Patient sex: F
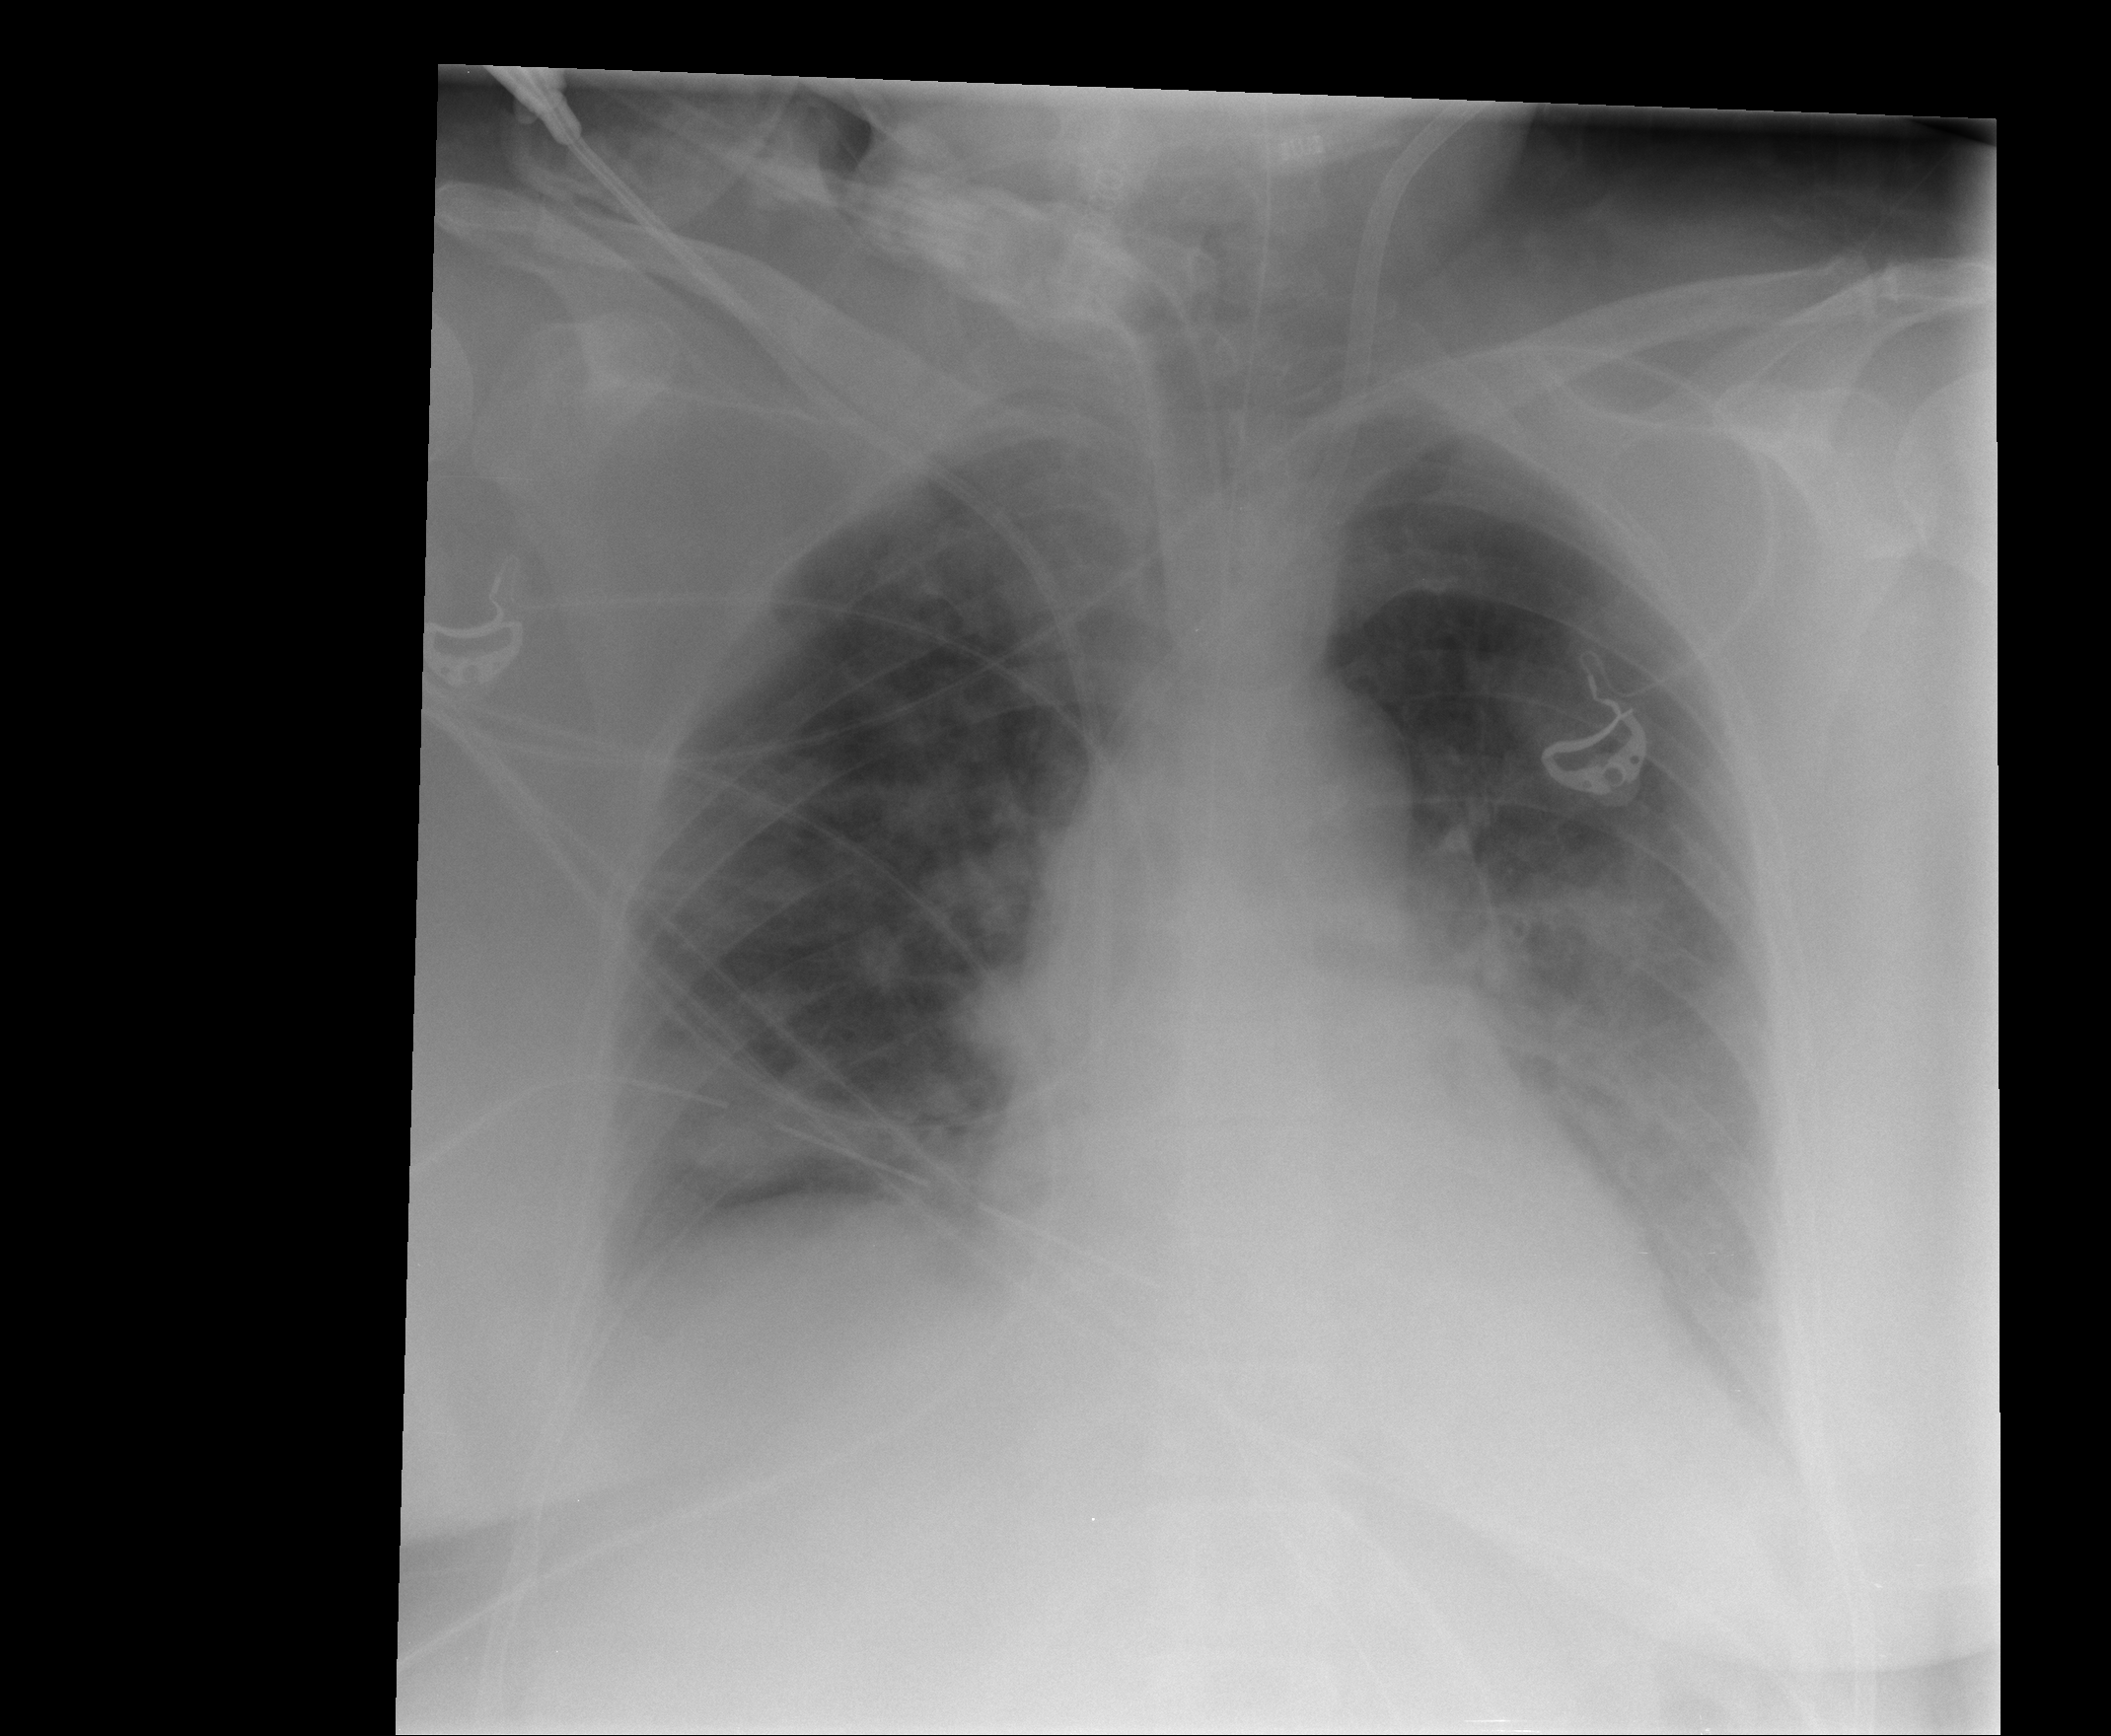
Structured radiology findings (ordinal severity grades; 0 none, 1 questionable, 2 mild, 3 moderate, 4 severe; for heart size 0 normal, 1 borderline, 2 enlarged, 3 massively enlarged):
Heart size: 0
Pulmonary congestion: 0
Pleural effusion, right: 1
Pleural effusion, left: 1
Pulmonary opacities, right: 3
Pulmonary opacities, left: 2
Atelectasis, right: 2
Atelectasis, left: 2